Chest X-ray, PA view. Patient: 55 years old, sex F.
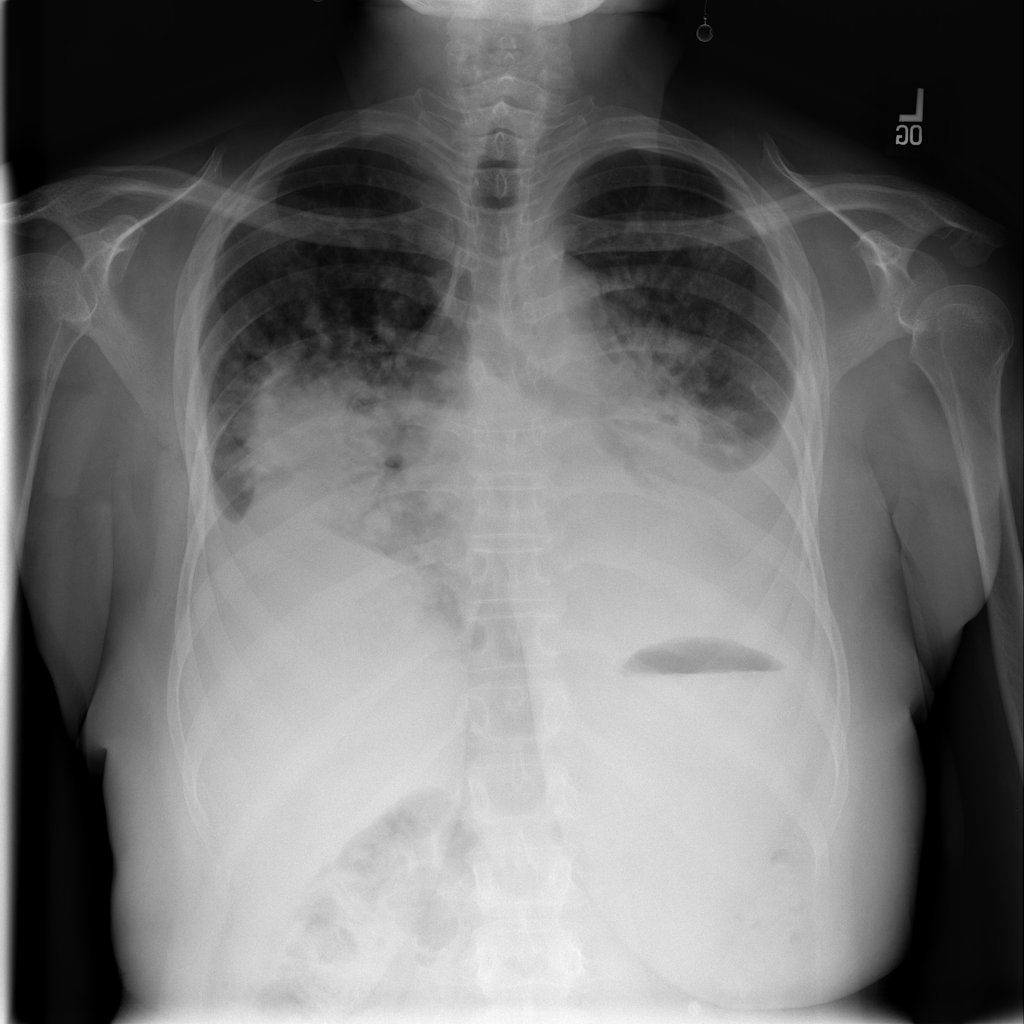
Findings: Effusion, Mass